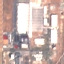
Land use / land cover class: Industrial